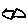
Label: hexagon